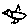
Label: bird